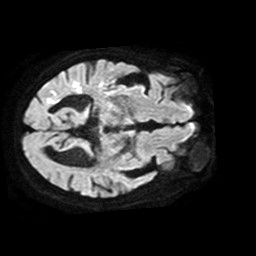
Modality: TRACE
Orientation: axial
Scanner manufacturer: philips
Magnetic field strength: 1.5 T
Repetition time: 3.695 s
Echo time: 0.09411 s